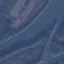
Land use / land cover: River